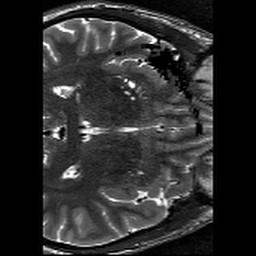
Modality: T2w
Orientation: axial